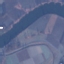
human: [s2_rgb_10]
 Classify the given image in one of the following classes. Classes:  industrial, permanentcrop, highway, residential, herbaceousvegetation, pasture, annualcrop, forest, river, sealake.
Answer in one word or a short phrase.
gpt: River